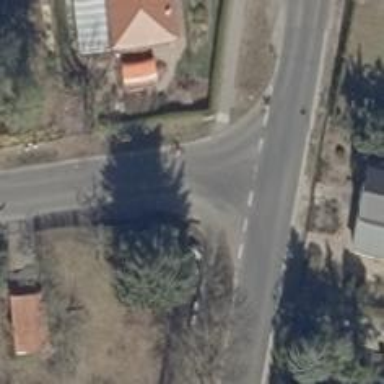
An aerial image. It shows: Unmarked crossing on the road.